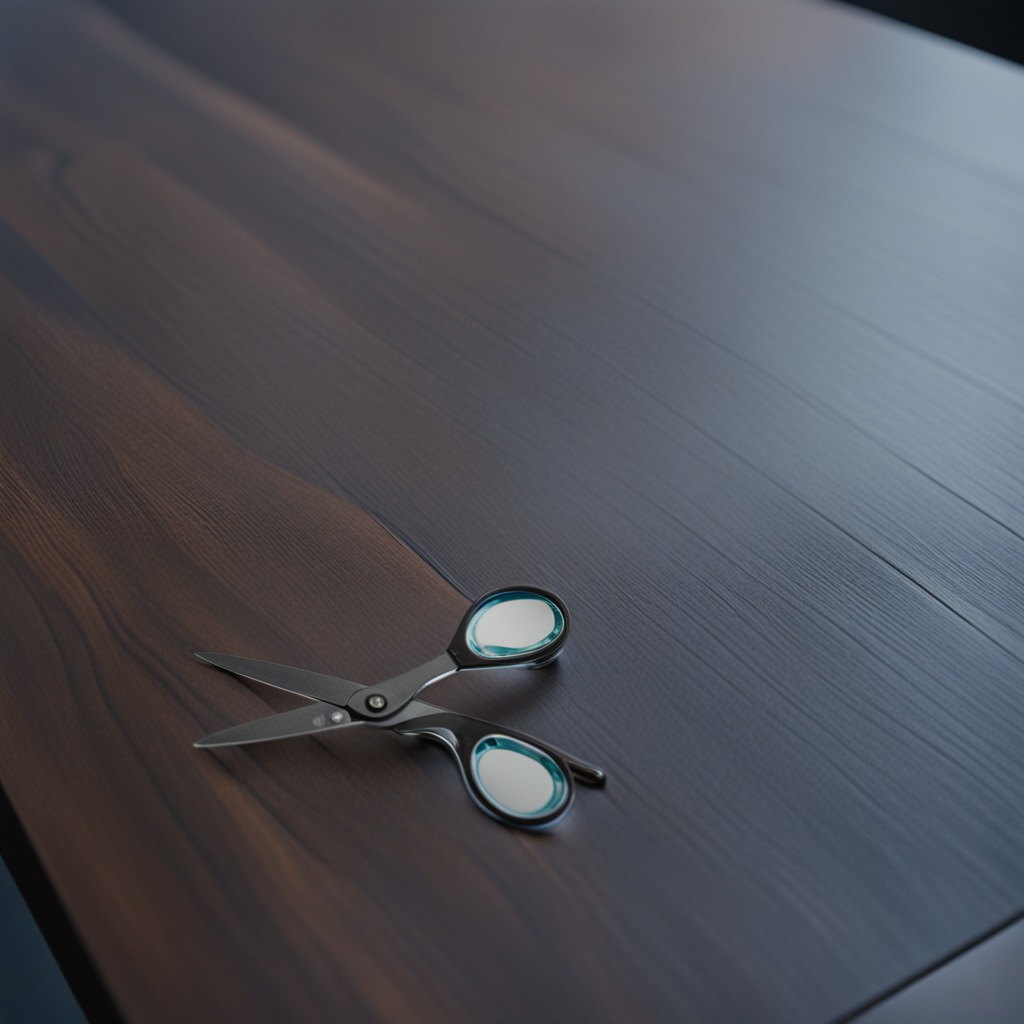
A scissor is lying on a table in a small garage.